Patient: sex F, age 59
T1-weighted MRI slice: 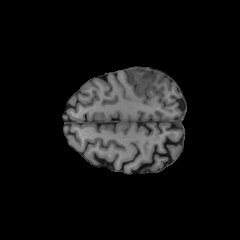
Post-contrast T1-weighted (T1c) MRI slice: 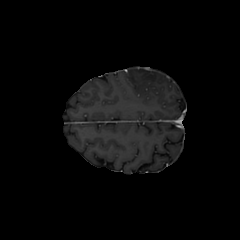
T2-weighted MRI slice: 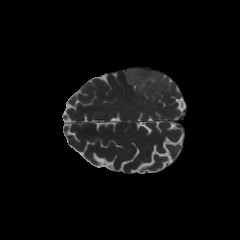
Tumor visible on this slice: yes
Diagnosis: Astrocytoma, IDH-mutant
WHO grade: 3